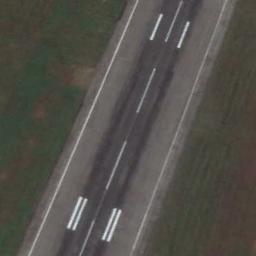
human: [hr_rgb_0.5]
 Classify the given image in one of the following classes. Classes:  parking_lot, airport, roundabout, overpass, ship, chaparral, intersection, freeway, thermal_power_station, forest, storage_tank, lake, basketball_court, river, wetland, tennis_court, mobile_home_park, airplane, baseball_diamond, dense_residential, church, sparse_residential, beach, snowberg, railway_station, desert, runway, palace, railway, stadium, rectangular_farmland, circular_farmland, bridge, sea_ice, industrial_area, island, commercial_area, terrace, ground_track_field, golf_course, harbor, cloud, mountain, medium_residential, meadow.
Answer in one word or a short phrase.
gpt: runway